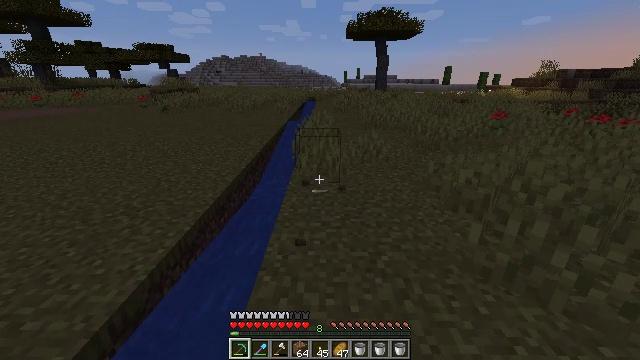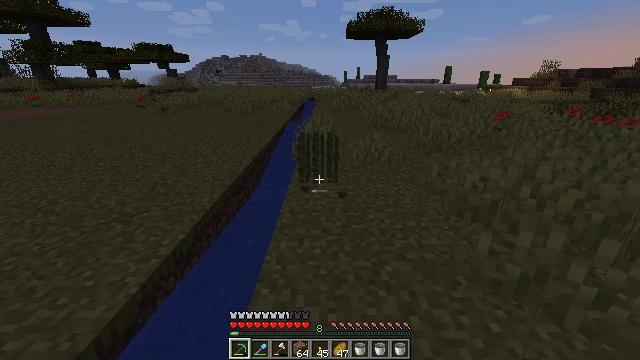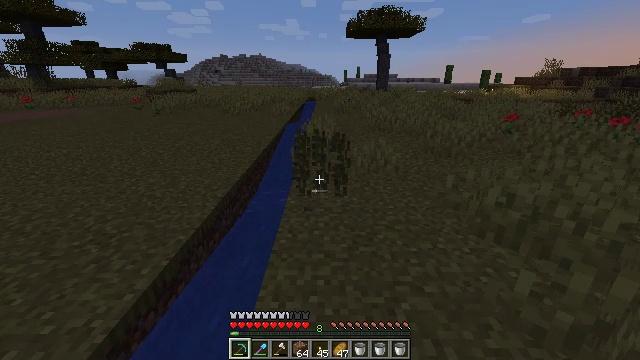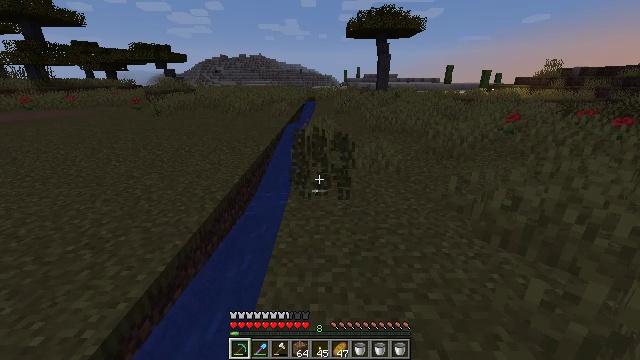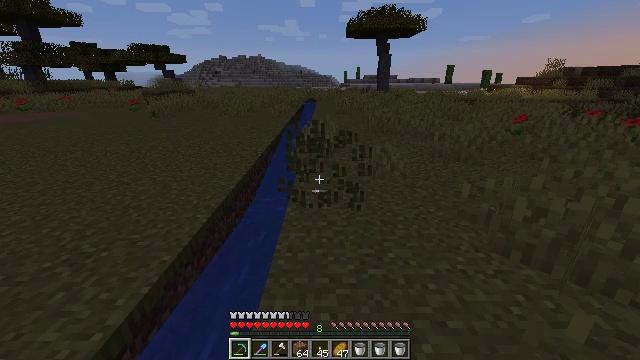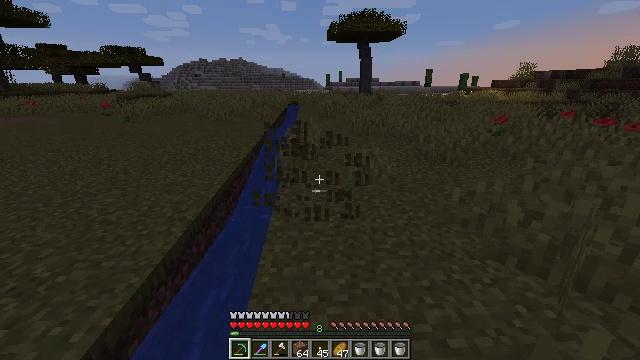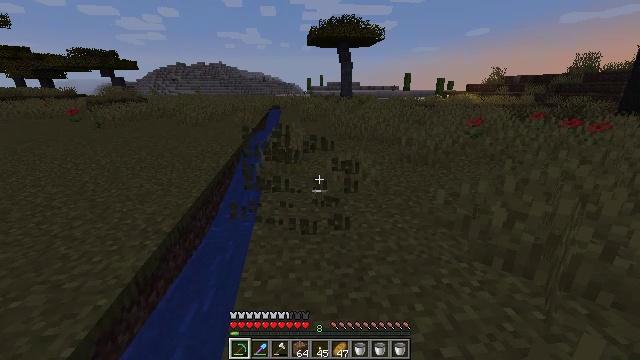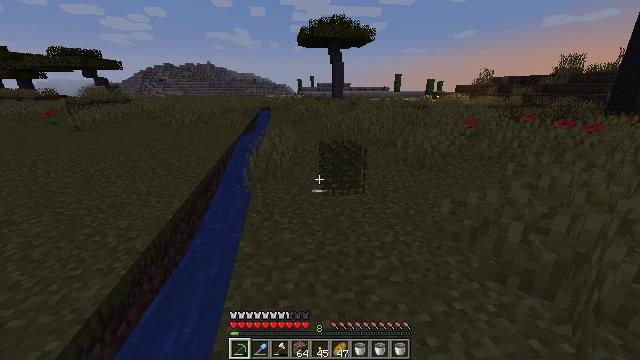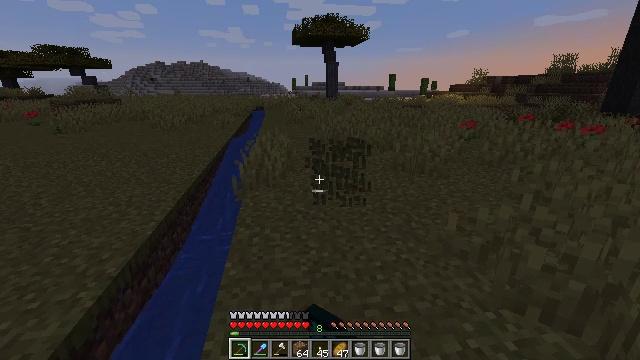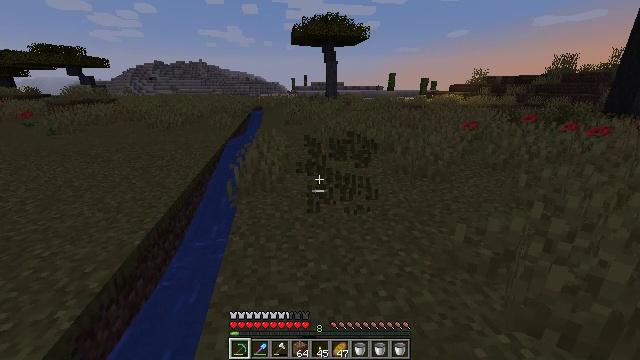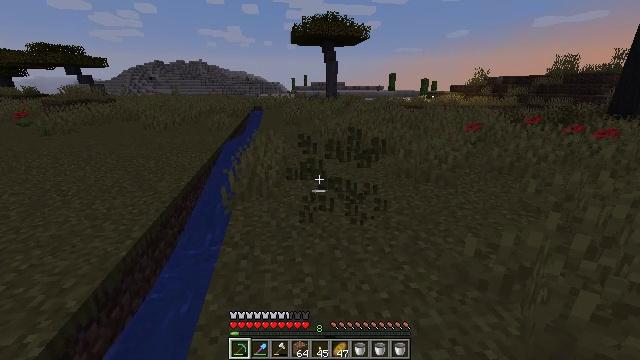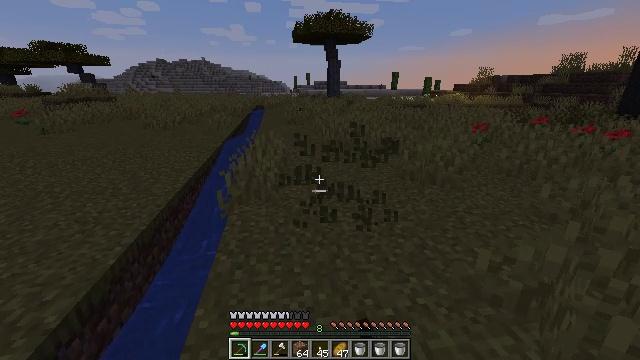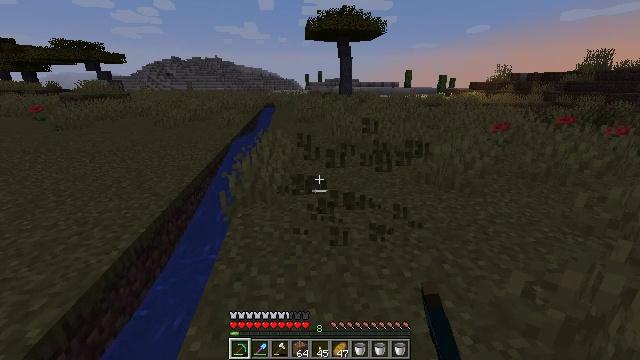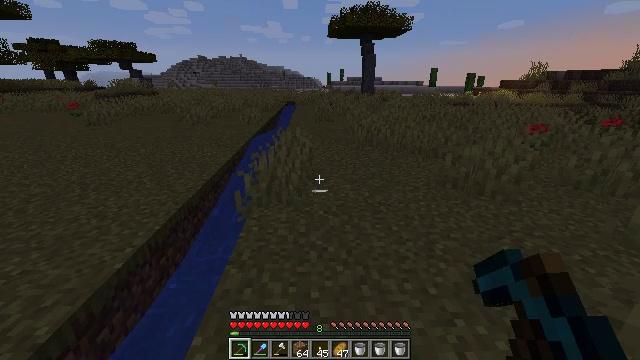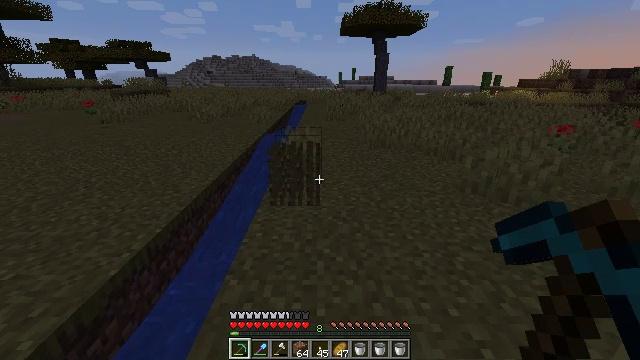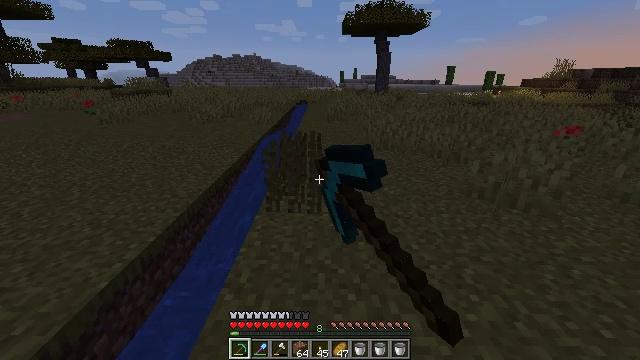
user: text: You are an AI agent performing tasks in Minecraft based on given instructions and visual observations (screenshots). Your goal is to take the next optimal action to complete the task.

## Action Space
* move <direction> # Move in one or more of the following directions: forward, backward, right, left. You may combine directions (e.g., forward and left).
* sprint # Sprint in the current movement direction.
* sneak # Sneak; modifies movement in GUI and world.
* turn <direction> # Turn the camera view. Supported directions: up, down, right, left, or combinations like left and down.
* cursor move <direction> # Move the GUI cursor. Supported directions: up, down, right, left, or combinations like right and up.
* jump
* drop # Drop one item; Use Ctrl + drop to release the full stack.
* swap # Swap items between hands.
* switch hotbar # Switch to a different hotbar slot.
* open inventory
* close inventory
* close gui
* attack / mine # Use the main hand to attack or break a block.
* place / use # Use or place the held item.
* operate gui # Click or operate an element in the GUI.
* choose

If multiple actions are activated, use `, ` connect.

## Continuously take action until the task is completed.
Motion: motion action
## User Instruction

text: Break the grass block.
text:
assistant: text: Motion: move forward, attack / mine
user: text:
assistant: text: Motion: move forward, attack / mine
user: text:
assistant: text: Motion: move forward, attack / mine
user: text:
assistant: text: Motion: move forward, attack / mine
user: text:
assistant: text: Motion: move forward, turn right, attack / mine
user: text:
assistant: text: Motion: move forward, turn right, attack / mine
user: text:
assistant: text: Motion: move forward, turn right, attack / mine
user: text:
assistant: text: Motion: move forward, turn right, attack / mine
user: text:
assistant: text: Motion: move forward, attack / mine
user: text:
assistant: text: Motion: move forward, attack / mine
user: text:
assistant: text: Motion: move forward, attack / mine
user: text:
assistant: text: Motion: move forward, turn left, attack / mine
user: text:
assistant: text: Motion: move forward, turn left, attack / mine
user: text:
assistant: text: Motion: move forward, turn left, attack / mine
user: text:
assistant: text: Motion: move forward, attack / mine
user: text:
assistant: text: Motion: move forward, attack / mine
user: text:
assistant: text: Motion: move forward, attack / mine
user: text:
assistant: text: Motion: move forward, attack / mine
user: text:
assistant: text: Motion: move forward, attack / mine
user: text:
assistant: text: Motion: attack / mine